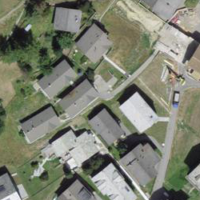
EUNIS habitat code: 55
Species observed at this site:
Paeonia officinalis
Ajuga pyramidalis
Heracleum sphondylium
Turdus pilaris
Eryngium alpinum
Phoenicurus ochruros
Sambucus racemosa
Rumex alpinus
Fringilla coelebs
Plantago media
Delichon urbicum